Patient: sex M, age 45
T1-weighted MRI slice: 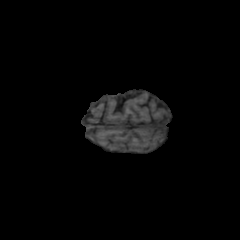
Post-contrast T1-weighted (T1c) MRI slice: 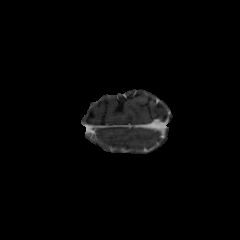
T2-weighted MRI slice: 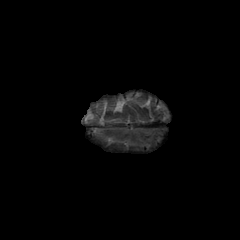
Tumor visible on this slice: no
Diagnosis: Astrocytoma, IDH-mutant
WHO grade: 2